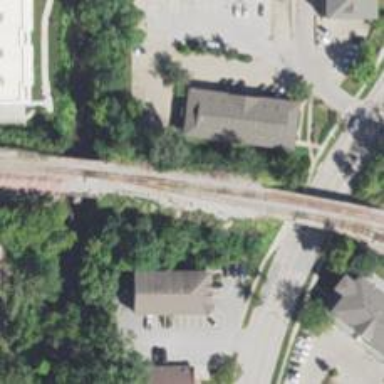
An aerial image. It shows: Rail spur service.